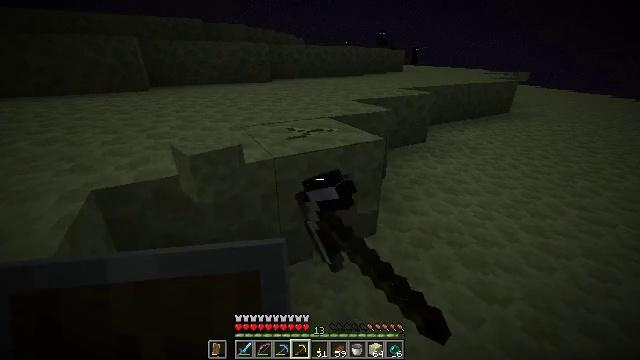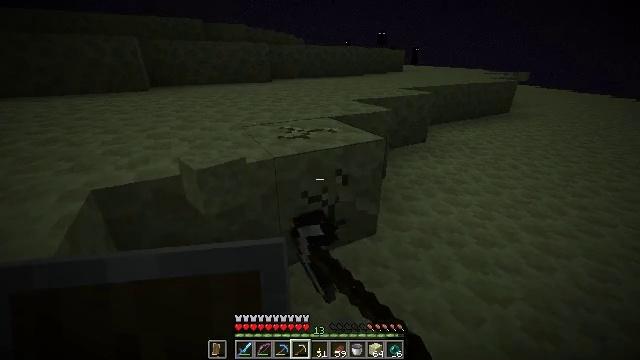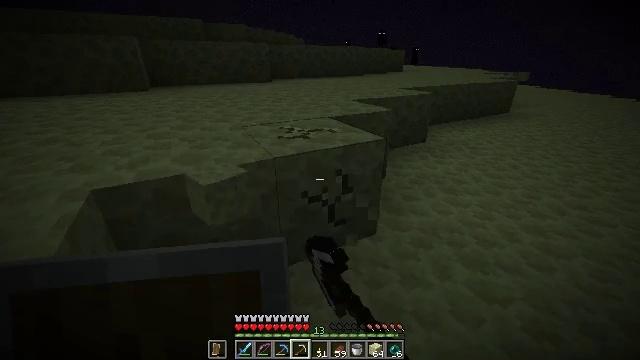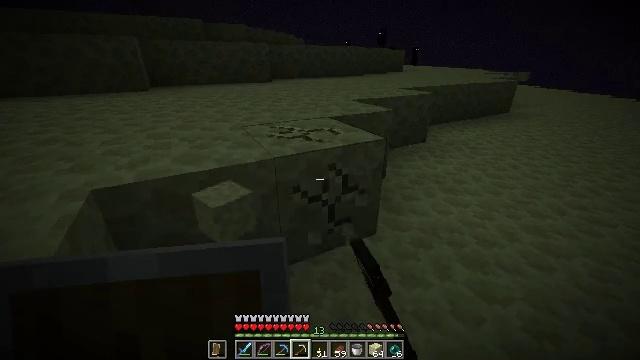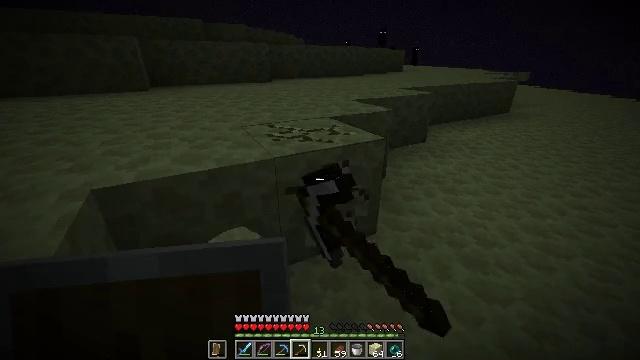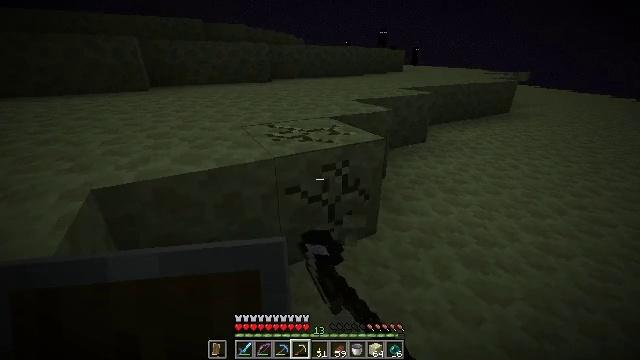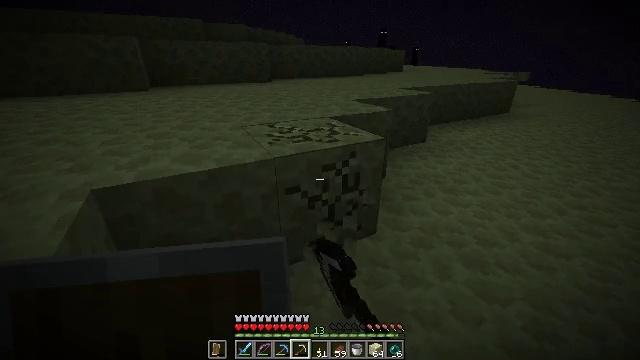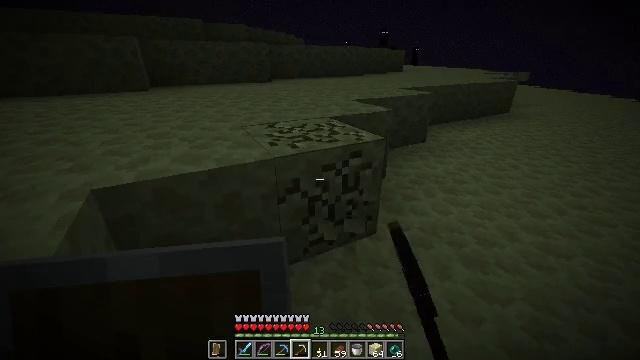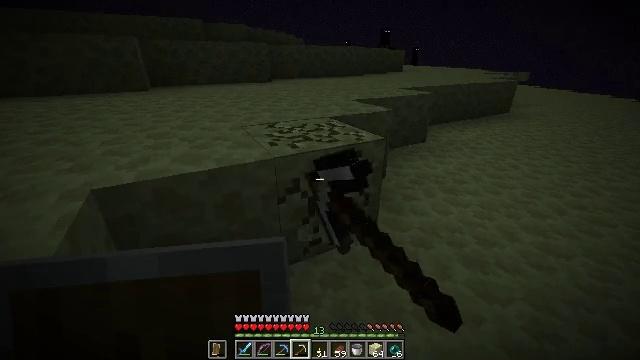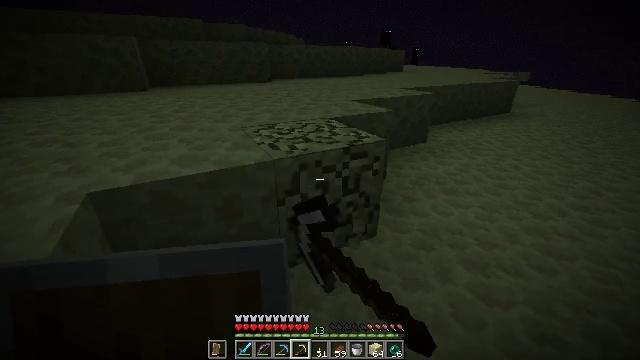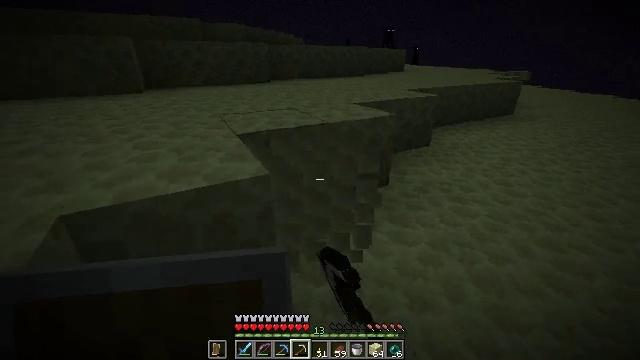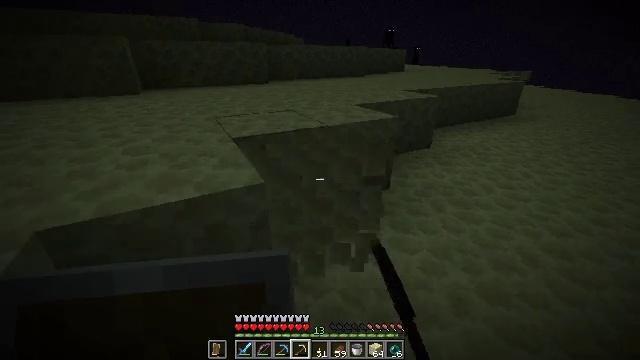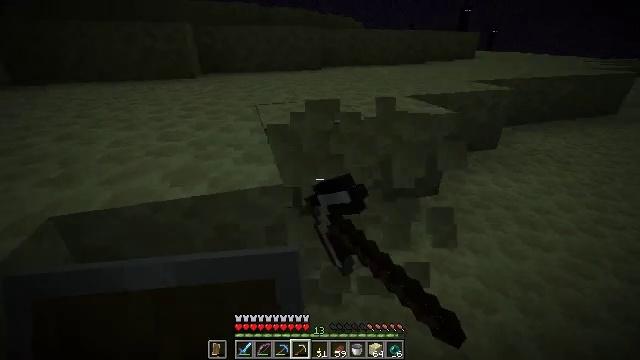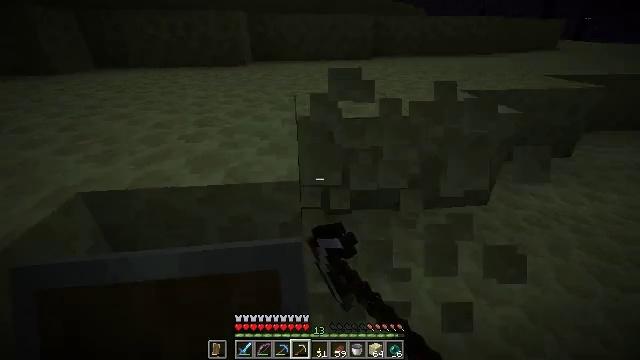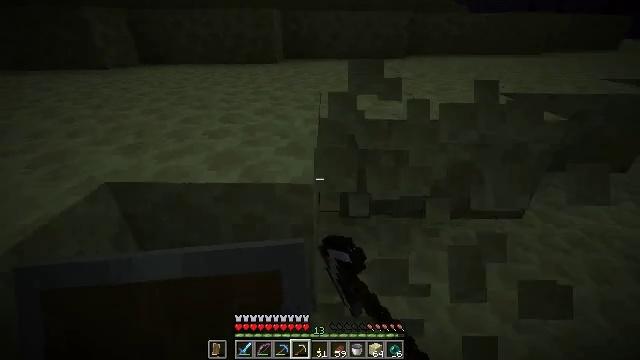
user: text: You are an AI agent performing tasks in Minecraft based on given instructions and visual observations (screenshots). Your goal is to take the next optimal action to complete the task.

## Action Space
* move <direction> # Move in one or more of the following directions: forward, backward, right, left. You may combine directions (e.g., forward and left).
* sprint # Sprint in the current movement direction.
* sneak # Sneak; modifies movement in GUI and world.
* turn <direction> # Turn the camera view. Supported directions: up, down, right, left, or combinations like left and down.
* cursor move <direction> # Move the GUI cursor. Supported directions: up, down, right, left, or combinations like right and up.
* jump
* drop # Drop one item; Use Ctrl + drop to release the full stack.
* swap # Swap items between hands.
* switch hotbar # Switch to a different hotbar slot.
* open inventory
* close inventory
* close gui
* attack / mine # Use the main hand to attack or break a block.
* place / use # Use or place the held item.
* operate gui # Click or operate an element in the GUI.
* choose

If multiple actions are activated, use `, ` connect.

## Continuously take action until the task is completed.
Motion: motion action
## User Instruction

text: Break some end stone blocks.
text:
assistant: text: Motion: attack / mine
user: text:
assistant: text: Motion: attack / mine
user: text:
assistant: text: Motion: attack / mine
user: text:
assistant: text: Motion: attack / mine
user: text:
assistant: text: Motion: attack / mine
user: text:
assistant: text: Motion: attack / mine
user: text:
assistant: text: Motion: attack / mine
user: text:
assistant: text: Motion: attack / mine
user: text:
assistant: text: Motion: move forward, attack / mine
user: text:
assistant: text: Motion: move forward, attack / mine
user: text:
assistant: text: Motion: move forward and move right, attack / mine
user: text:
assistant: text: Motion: move forward and move right, turn left and down, attack / mine
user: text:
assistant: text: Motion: move forward and move right, turn left and down, attack / mine
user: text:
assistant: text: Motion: move forward and move right, turn left, attack / mine
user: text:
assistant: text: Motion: no_op